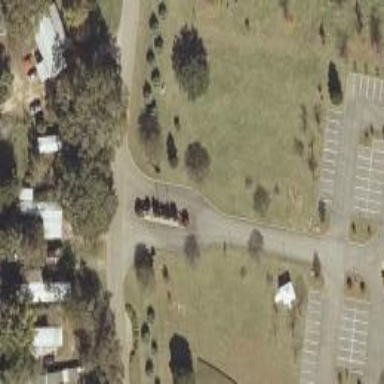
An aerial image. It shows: Driveway.